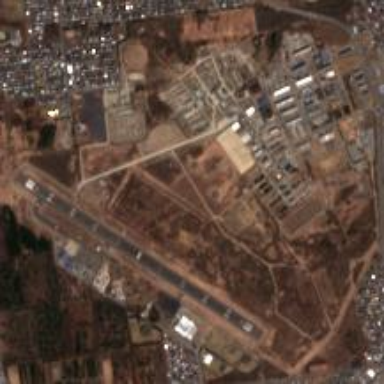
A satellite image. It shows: Military base.